Question: I've been running into a hundred problems with laravel. I recently upgraded a laravel 3 website to laravel 4, and I saved my entire project into a repository on Github. As I'm constantly having trouble accidentally editing files from the wrong folder, I just created the local git repository in my working directory so I've got exactly one directory to deal with.
Everything was working fine until I tried to install some laravel packages, which I have been able to install before. Whenever I run composer update, ALL of my artisan scripts return an error. The error message itself (presumably a PHP error) does not display, even after I made sure I was using the development PHP.ini file.
'''
fatal: No names found, cannot describe anything.
* master [KEY REMOVED] Remove mPDF Library
Script php artisan clear-compiled handling the pre-update-cmd event returned with an error
Status for device CON:
----------------------
Lines: 300
Columns: 80
Keyboard rate: 31
Keyboard delay: 1
Code page: 437
Status for device CON:
----------------------
Lines: 300
Columns: 80
Keyboard rate: 31
Keyboard delay: 1
Code page: 437
[RuntimeException]
Error Output:
update [--prefer-source] [--prefer-dist] [--dry-run] [--dev] [--no-dev] [--lock] [--no-plugins] [--no-custom-installers] [--no-scripts] [--no-progress] [--with-dependencies] [-v|vv|vvv|--verbose] [-o|--optimize-autoloader] [packages1] ... [packagesN]
'''
Here's my composer.json (one suggestion I read was to put "php artisan clear-compiled" in "pre-update-cmd"):
'''
{
"name": "laravel/laravel",
"description": "The Laravel Framework.",
"keywords": ["framework", "laravel"],
"license": "MIT",
"require": {
"laravel/framework": "4.1.*"
},
"autoload": {
"classmap": [
"app/commands",
"app/controllers",
"app/models",
"app/database/migrations",
"app/database/seeds",
"app/tests/TestCase.php"
]
},
"scripts": {
"post-install-cmd": [
"php artisan optimize"
],
"pre-update-cmd": [
"php artisan clear-compiled"
],
"post-update-cmd": [
"php artisan optimize"
],
"post-create-project-cmd": [
"php artisan key:generate"
]
},
"config": {
"preferred-install": "dist"
},
"minimum-stability": "dev",
"require": {
"laravelbook/ardent" : "dev-master",
"loic-sharma/profiler" : "dev-master",
"prologue/alerts" : "dev-master",
"mpdf/mpdf" : "dev-master"
}
}
'''
Another weird thing I noticed was this:
'''
fatal: No names found, cannot describe anything.
* master [KEY REMOVED] Remove mPDF Library
'''
This is referencing the latest commit in my git repo. Why is it mentioning this? I thought that this might be part of the problem until I realized it was messing up even on a brand new install.
Yes, I have tried removing the scripts or running --no-scripts. I think this is where my problems start, though, because even when I do run --no-scripts I get the following error:
'''
Fatal error: Class 'Patchwork\Utf8\Bootup' not found in [ROOT PATH REMOVED]/bootstrap/autoload.php on line 46
'''
I read that some files may have been missing as I had upgraded to 4.1. So I filled in all the missing files and I got a blank white page.
Based on what I'm reading, a brand new install of laravel should be able to run artisan, or at least after running 'composer install'. I can't even get this to work on a BRAND NEW INSTALL. So I updated my xampp installation to the latest version.

I also read that there was a way to check if mcrypt was installed: 'php -i | grep "mcrypt support"' It stated that if nothing was returned mcrypt wasn't installed, but it definitely returned something.
'''
mcrypt
mcrypt support => enabled
mcrypt support => enabledmcrypt_filter support =>
enabled
Version => 2.5.8
Api No => 20021217
Supported ciphers => cast-128 gost rijndael-128 twofish cast-256 loki97 rijndael-192 saferplus wake blowfish-compat des rijndael-256 serpent xtea blowfish enigma rc2 tripledes arcfour
Supported modes => cbc cfb ctr ecb ncfb nofb ofb stream
Directive => Local Value => Master Value
mcrypt.algorithms_dir => no value => no value
mcrypt.modes_dir => no value => no value
'''
composer update returns no error, artisan doesn't work, it doesn't work when I use --no-scripts and still doesn't compile after I used --no-scripts... PHP doesn't return any errors or log any errors either. I don't know what else to do. I've tried everything I could think of, and everything I could find online. All I wanted was to install a simple package, not run into this huge mess.
I'm hesitant to continue working on this project until I get this issue resolved, but I have to get back to work on it using my still working version of laravel (thankfully I had backup copies of the /vendor files; they weren't being added to my github repo).
But any help on this would be greatly appreciated because I really do need to use those packages and I know I'll have problems in the future if I try updating again.
EDIT: And of note, one common answer I've seen to a variety of questions is to delete bootstrap/compiled.php. Well, no matter what I've never even seen the file generated, let alone being able to delete it.
I even tried running the artisan commands manually (which returned a blank result) and the file never generated.
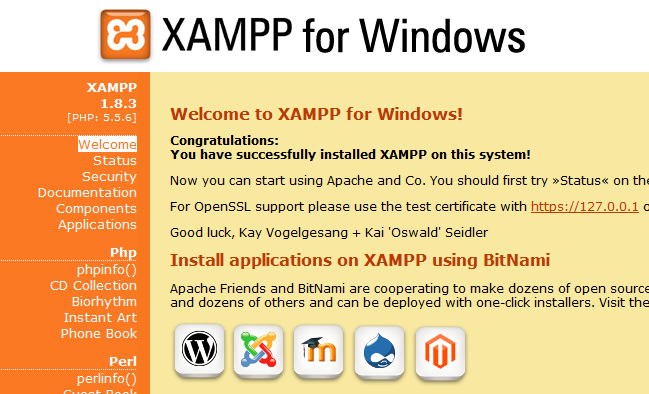
Answer: Getting an answer to this is nigh-impossible. After extensive testing I still found myself no closer to the answer. I don't even know if this is the correct answer, but I FINALLY got artisan to run properly. Here's what I did.
To start, I installed a FRESH copy of Laravel (4.1) using composer:
'''
composer create-project laravel/laravel --prefer-dist
'''
Using this composer file (basically the same as the above without the packages require):
'''
{
"name": "laravel/laravel",
"description": "The Laravel Framework.",
"keywords": ["framework", "laravel"],
"license": "MIT",
"require": {
"laravel/framework": "4.1.*"
},
"autoload": {
"classmap": [
"app/commands",
"app/controllers",
"app/models",
"app/database/migrations",
"app/database/seeds",
"app/tests/TestCase.php"
]
},
"scripts": {
"post-install-cmd": [
"php artisan optimize"
],
"pre-update-cmd": [
"php artisan clear-compiled"
],
"post-update-cmd": [
"php artisan optimize"
],
"post-create-project-cmd": [
"php artisan key:generate"
]
},
"config": {
"preferred-install": "dist"
},
"minimum-stability": "dev"
}
'''
And running:
'''
composer update --no-scripts
'''
Followed by:
'''
composer update
'''
It no longer threw errors at me when I uploaded it.
Unfortunately, I can't get ANY packages to work at all. I think its a bug in the latest version of Laravel, and its VERY annoying. I highly doubt that literally every package broke in 4.1, though its POSSIBLE that this is the problem: <URL>
Another possibility, too, is to run composer install first:
'''
composer install --no-scripts
'''
The "--no-scripts" is optional, if it doesn't install normally --no-scripts isn't needed. At one point I deleted my vendor folder and ran composer install but I couldn't figure it out regardless.
Whatever the case may be, I can't use libraries I added into the app/libraries folder (which I've noticed does not exist by default) nor can I use any composer packages at this point. I'm really not sure how I can get my PDF scripts to work right now... or at least until Laravel fixes these issues.